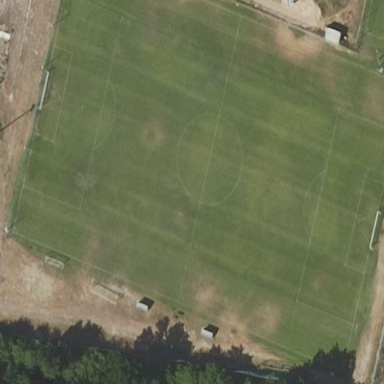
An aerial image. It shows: Pitch designated as leisure land.